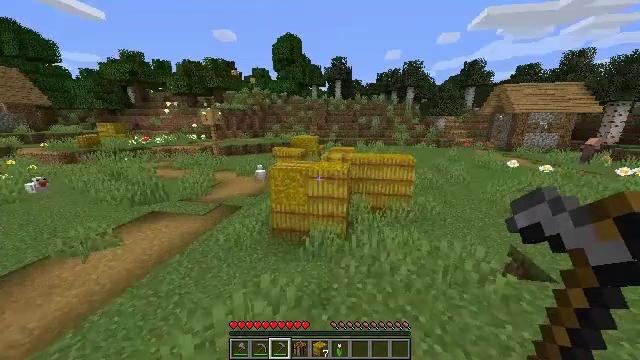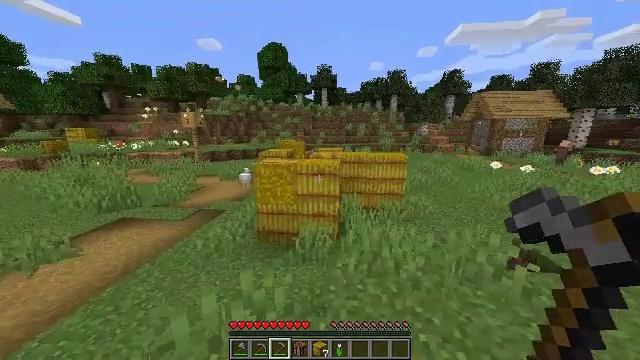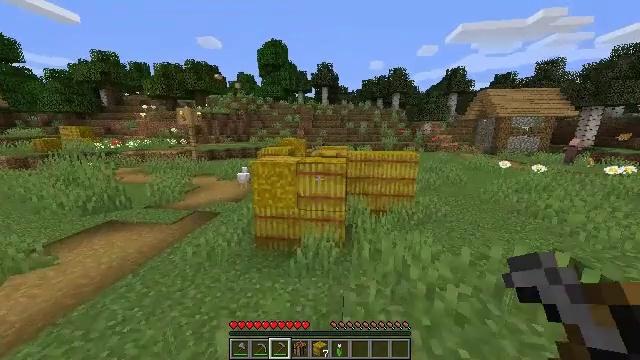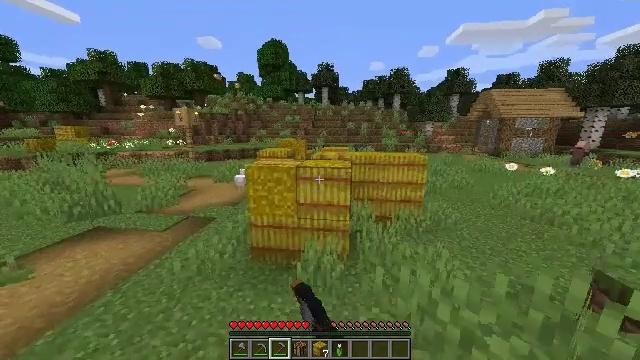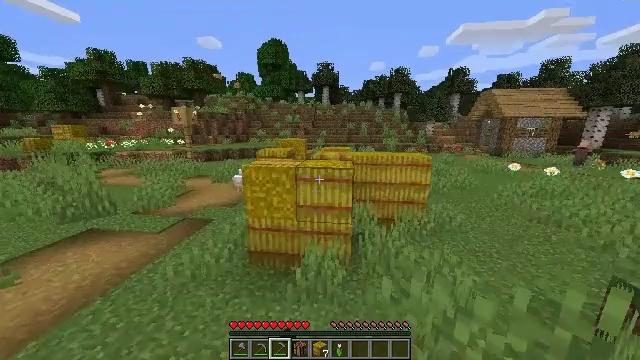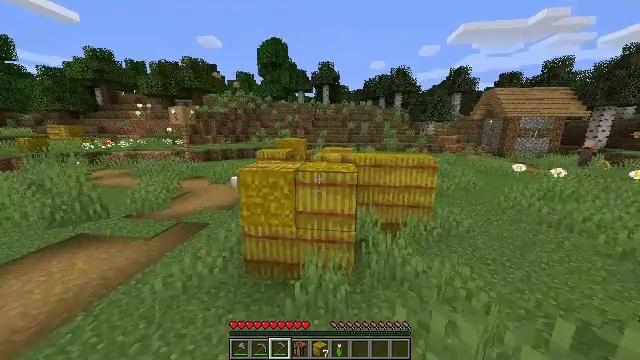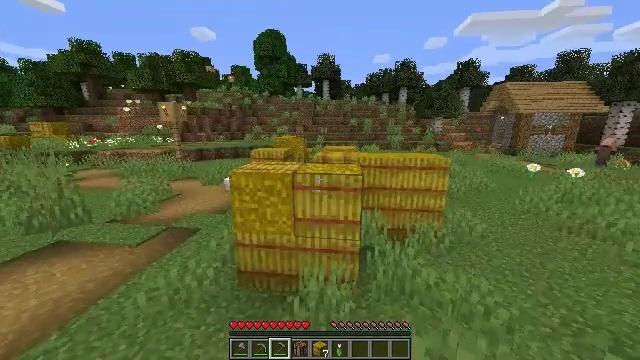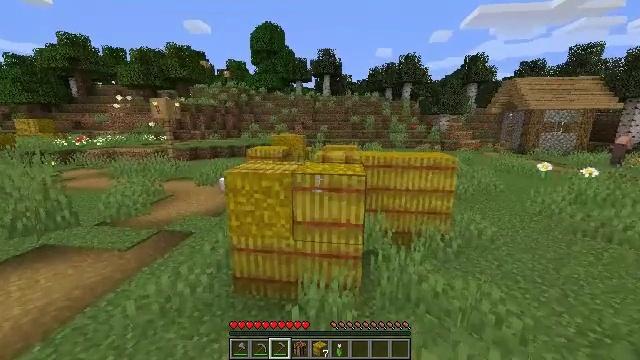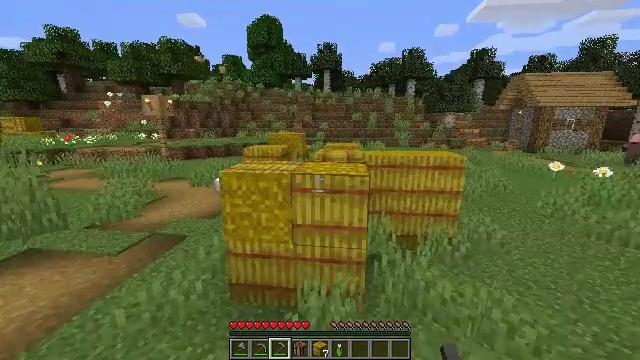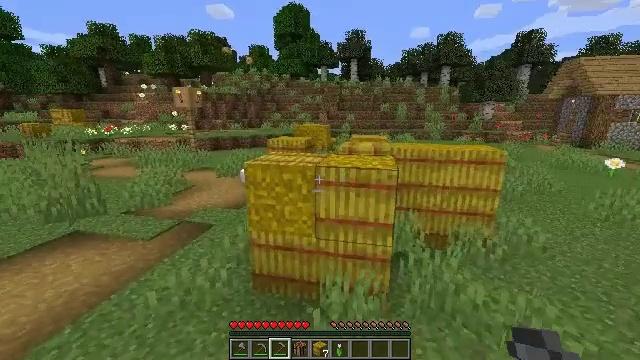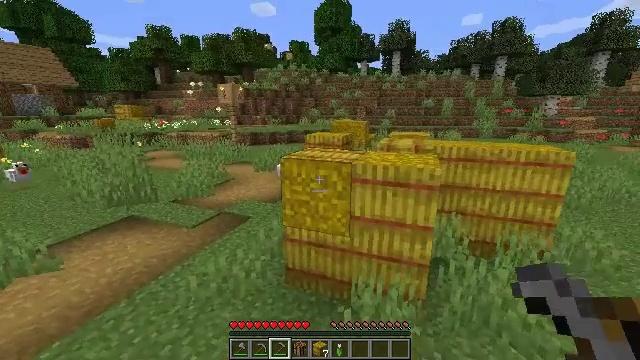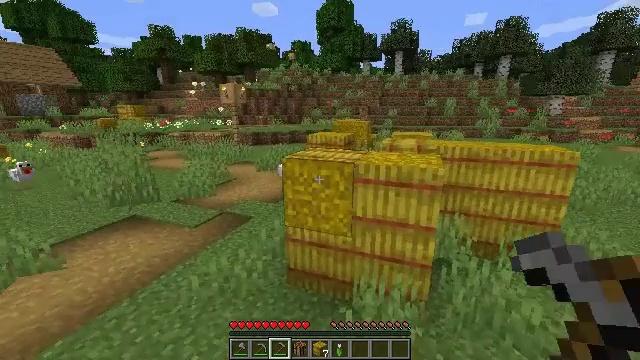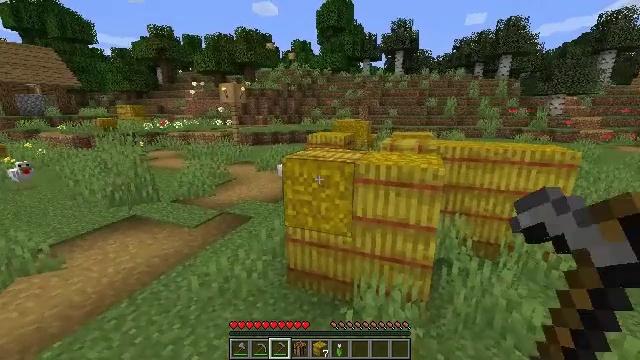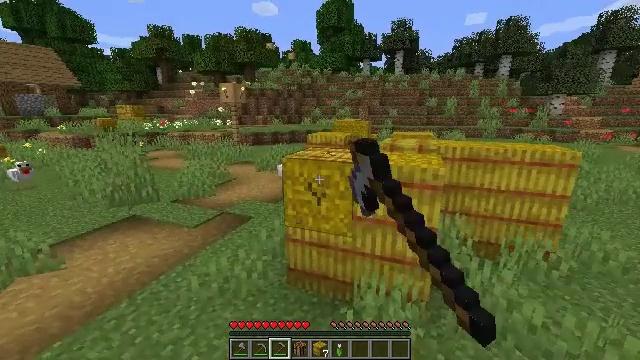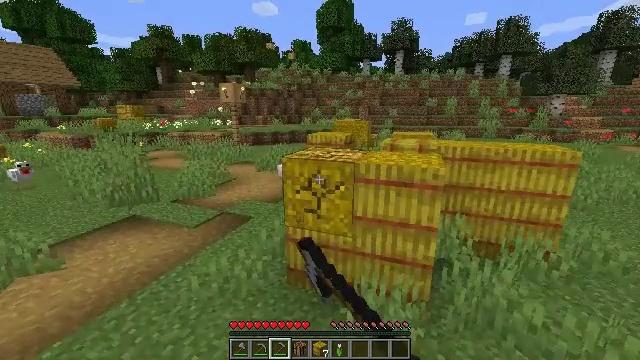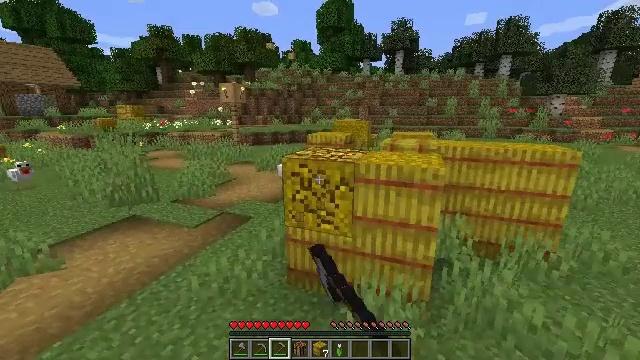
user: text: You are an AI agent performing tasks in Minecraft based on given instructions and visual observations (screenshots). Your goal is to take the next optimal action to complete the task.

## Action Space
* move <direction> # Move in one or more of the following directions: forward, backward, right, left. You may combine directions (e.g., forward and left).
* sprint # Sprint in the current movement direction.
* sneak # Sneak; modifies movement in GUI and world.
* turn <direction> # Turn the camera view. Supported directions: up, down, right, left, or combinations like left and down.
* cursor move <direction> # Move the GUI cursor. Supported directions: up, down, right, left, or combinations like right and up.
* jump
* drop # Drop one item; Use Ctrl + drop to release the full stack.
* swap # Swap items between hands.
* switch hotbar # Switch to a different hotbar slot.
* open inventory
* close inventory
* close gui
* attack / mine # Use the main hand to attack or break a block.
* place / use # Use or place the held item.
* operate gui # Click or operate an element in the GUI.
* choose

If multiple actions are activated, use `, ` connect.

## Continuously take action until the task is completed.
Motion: motion action
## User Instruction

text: Attack the hay block to get hay.
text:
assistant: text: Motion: move forward, turn right and up
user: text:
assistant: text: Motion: move forward, attack / mine
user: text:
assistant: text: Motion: move forward, attack / mine
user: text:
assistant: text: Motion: move forward, attack / mine
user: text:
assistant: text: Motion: attack / mine
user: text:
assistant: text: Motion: attack / mine
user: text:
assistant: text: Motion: attack / mine
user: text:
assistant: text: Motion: attack / mine
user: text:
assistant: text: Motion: turn left and down, attack / mine
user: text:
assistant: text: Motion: turn left, attack / mine
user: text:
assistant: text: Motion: attack / mine
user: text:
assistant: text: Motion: attack / mine
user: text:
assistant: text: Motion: attack / mine
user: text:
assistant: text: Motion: attack / mine
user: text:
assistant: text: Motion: attack / mine
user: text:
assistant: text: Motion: move forward, attack / mine
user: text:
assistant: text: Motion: move forward, attack / mine
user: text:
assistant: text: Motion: move forward, attack / mine
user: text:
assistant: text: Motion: move forward, attack / mine
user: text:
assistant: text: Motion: move forward, attack / mine
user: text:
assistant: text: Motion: move forward, turn right, attack / mine
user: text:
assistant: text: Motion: move forward, turn right, attack / mine
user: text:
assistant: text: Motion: move forward, turn right, attack / mine
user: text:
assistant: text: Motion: attack / mine
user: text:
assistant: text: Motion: attack / mine
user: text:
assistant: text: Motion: attack / mine
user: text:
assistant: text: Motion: attack / mine
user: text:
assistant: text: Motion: attack / mine
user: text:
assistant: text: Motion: move forward, attack / mine
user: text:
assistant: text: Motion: move forward, attack / mine